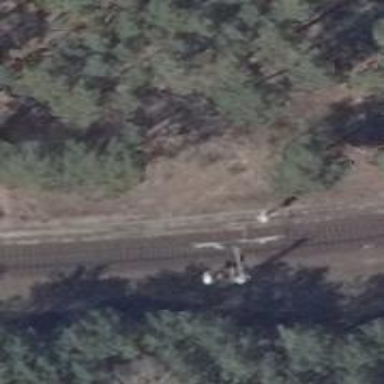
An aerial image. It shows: Isolated track section of railway.